Question: I understand that with a short you can have 65,536 possible ints, but why can't you have 255,256 possible values (0 to 255,255 unsigned)? I see that you could do it like this:

Has someone already thought of this? Why isn't it used?
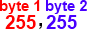
Answer: That wouldn't work.
How would you store '254,300'?